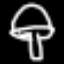
Label: mushroom